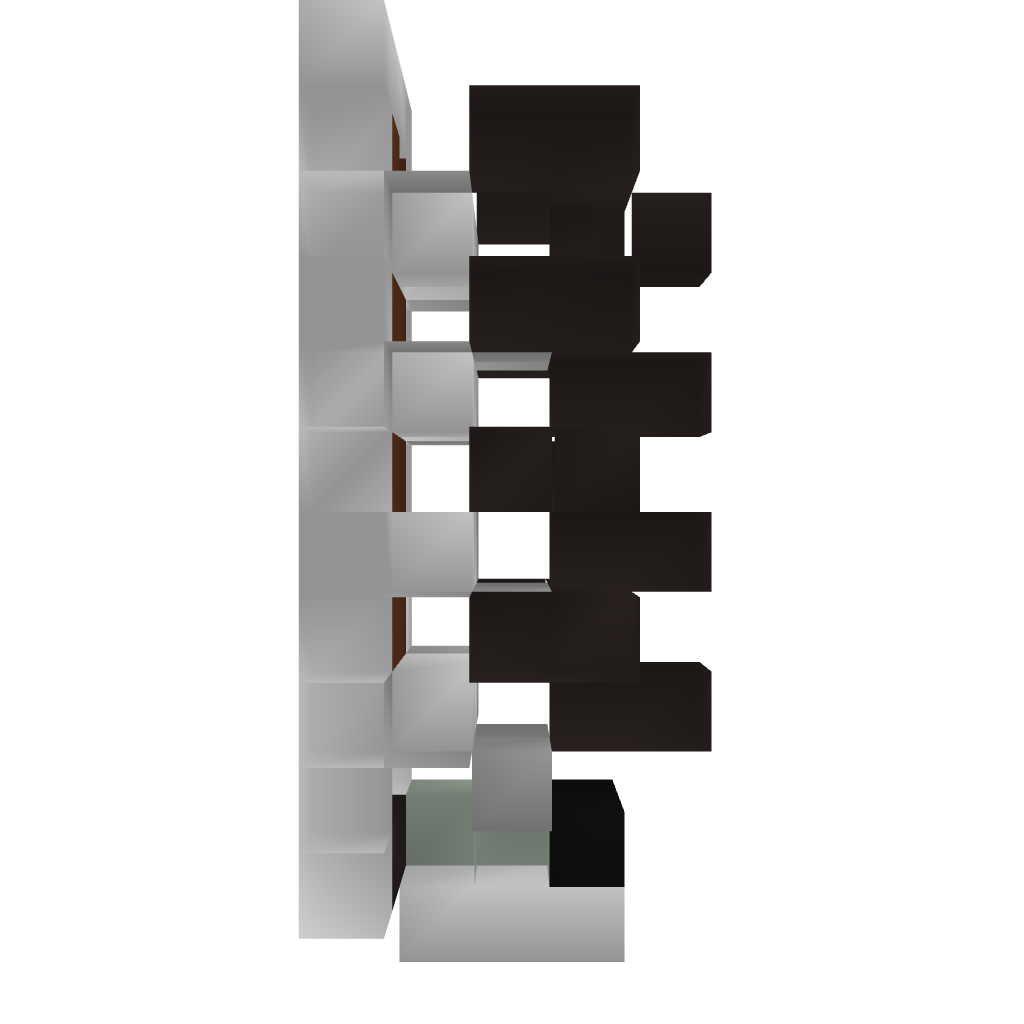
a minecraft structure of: Vertical Bulk Storage